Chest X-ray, AP view. Patient: 76 years old, sex M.
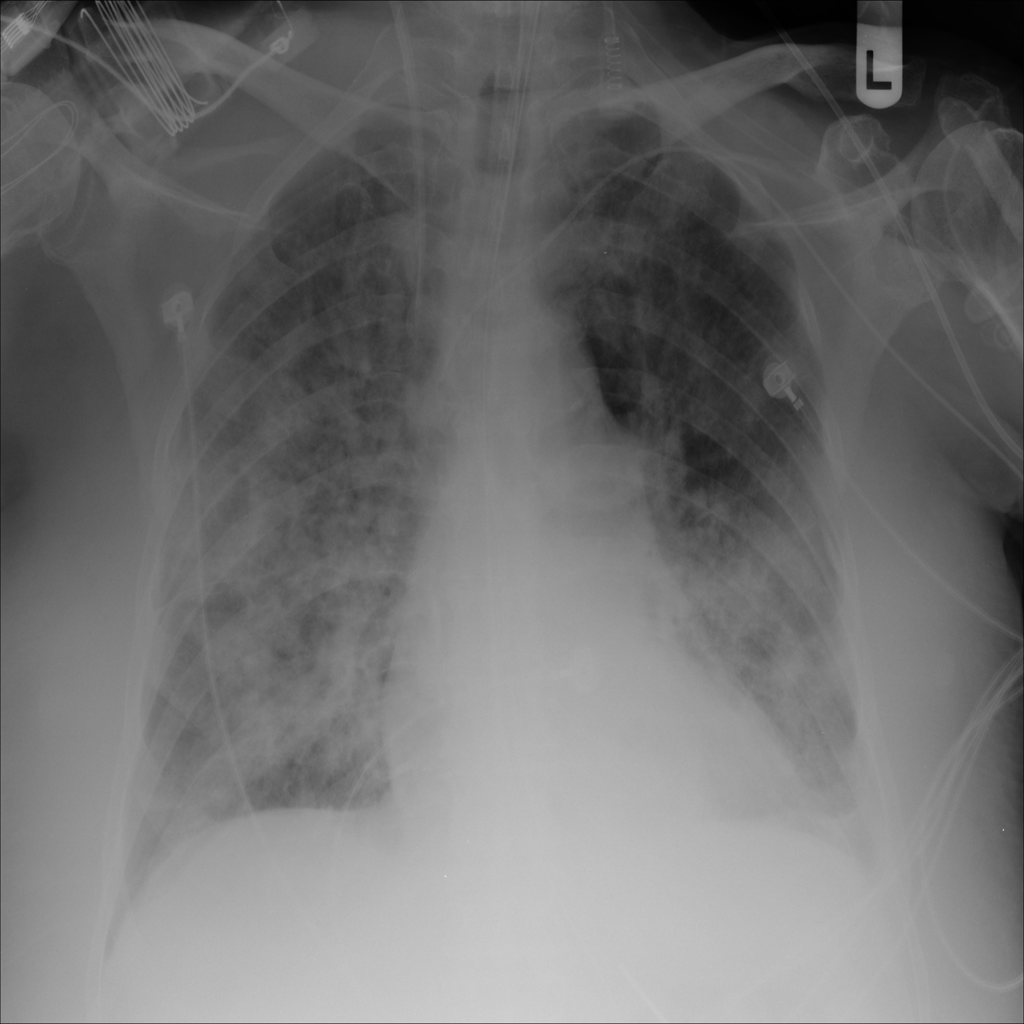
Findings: Infiltration